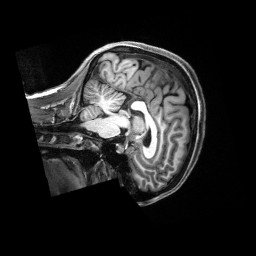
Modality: T1w
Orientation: sagittal
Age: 23
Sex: female
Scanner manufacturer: siemens
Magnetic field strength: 3 T
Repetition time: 2.5 s
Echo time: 0.00222 s